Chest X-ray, AP view. Patient: 22 years old, sex F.
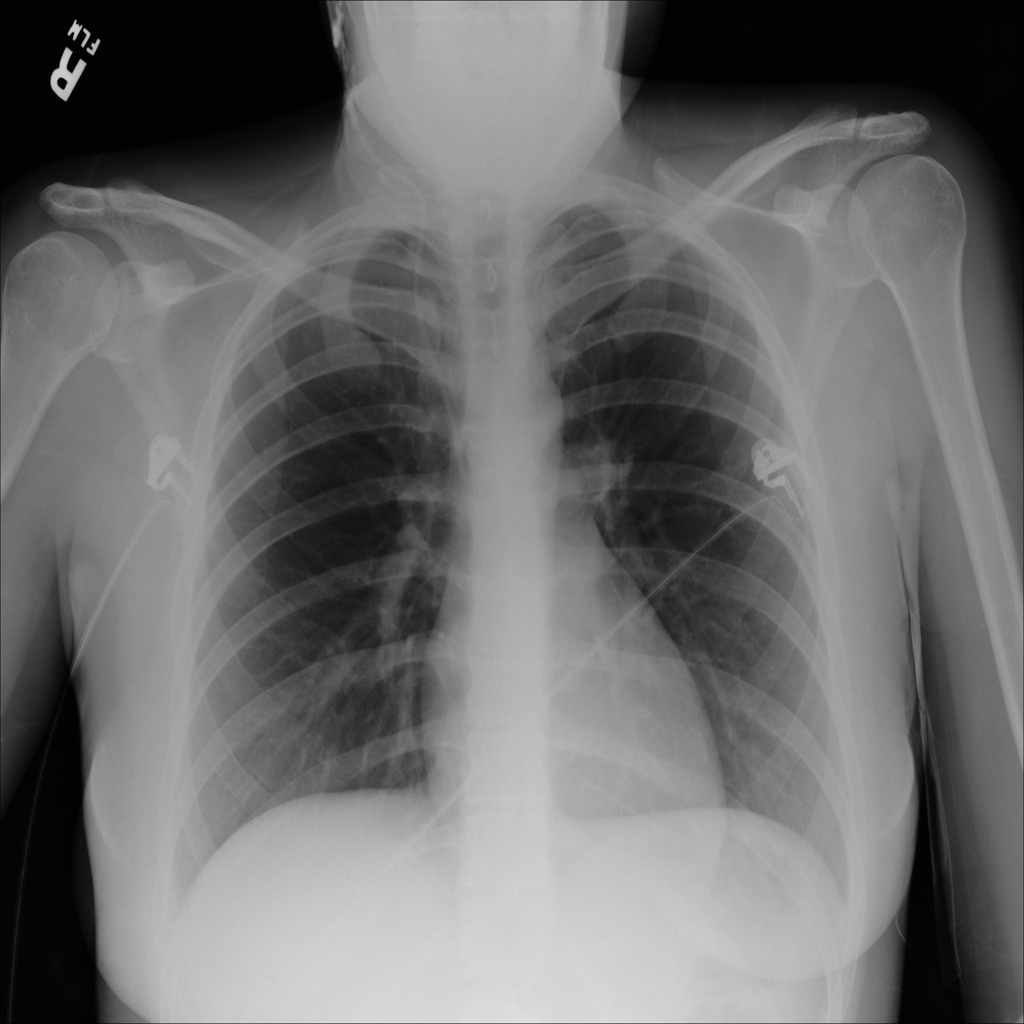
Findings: No Finding